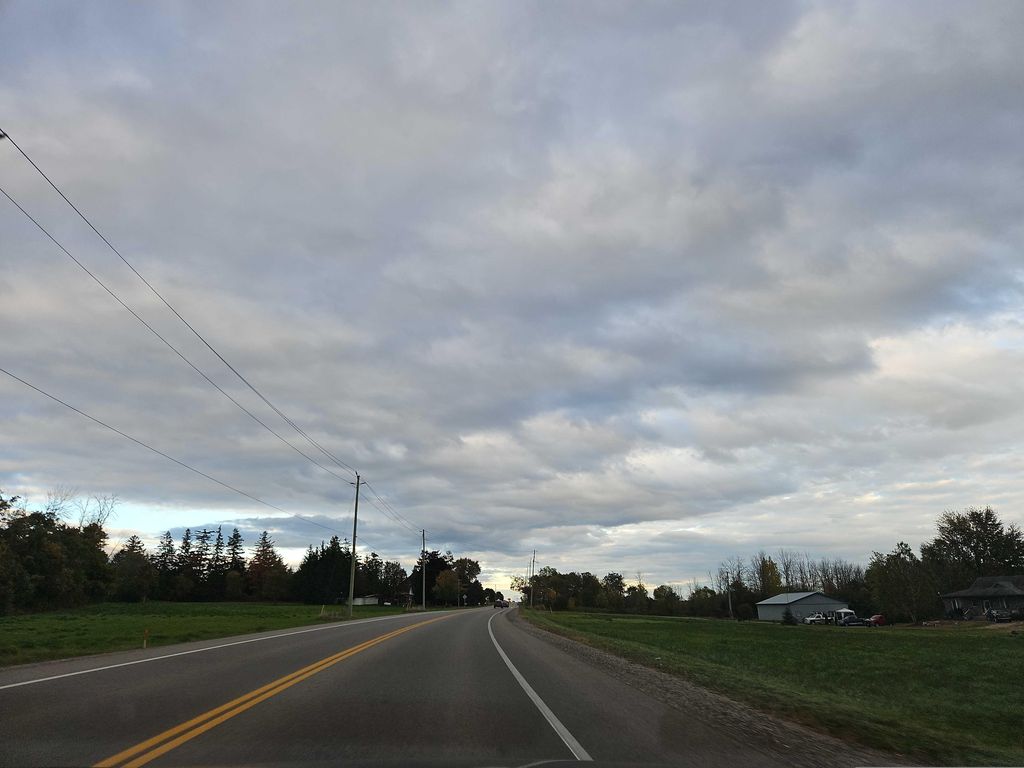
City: kitchener-waterloo